Question: I am using a third party tool in which I get an InvalidOperationException (actually, in the end this occurs in PresentationFramework.dll):
> The calling thread cannot access this object because a different thread owns it.
I tried any kind of variations using Invoke, including BeginInvoke, but nothing changes.
> Session session = new ThirdPartyTool.Session();
Application.Current.Dispatcher.Invoke(DispatcherPriority.Normal, (Action)(() => session.Open(view)));
When using Google I only find "solutions" that suggest to use Invoke. Well, I do use Invoke.
Other questions and their respective answer here on stackoverflow didn't help either.
What can I still do in order to track down the actual cause?
---
Edit:
I had another look into the thread window and the full call stack is in the main thread. AFAIK, this indicates the Invoke is superfluous.
---
Edit2:
The error isn't raised directly on calling open. The ThirdPartyTool initializes a list box and when measuring this list box the error occurs in the presentation framework:

The actual exception is wrapped into an XamlParseException. The full exception detail:
'''
System.Windows.Markup.XamlParseException occurred
HResult=-<PHONE>
Message=The calling thread cannot access this object because a different thread owns it.
Source=PresentationFramework
LineNumber=0
LinePosition=0
StackTrace:
at System.Windows.FrameworkTemplate.LoadTemplateXaml(XamlReader templateReader, XamlObjectWriter currentWriter)
InnerException: System.InvalidOperationException
HResult=-<PHONE>
Message=The calling thread cannot access this object because a different thread owns it.
Source=WindowsBase
StackTrace:
at System.Windows.Threading.Dispatcher.VerifyAccess()
at System.Windows.Freezable.get_IsFrozen()
at System.Windows.Controls.Image.UpdateBaseUri(DependencyObject d, ImageSource source)
at System.Windows.Controls.Image.OnSourceChanged(DependencyObject d, DependencyPropertyChangedEventArgs e)
at System.Windows.DependencyObject.OnPropertyChanged(DependencyPropertyChangedEventArgs e)
at System.Windows.FrameworkElement.OnPropertyChanged(DependencyPropertyChangedEventArgs e)
at System.Windows.DependencyObject.NotifyPropertyChange(DependencyPropertyChangedEventArgs args)
at System.Windows.DependencyObject.UpdateEffectiveValue(EntryIndex entryIndex, DependencyProperty dp, PropertyMetadata metadata, EffectiveValueEntry oldEntry, EffectiveValueEntry& newEntry, Boolean coerceWithDeferredReference, Boolean coerceWithCurrentValue, OperationType operationType)
at System.Windows.FrameworkTemplate.ReceivePropertySet(Object targetObject, XamlMember member, Object value, DependencyObject templatedParent)
at System.Windows.FrameworkTemplate.<>c__DisplayClass6.<LoadOptimizedTemplateContent>b__4(Object sender, XamlSetValueEventArgs setArgs)
at System.Xaml.XamlObjectWriter.OnSetValue(Object eventSender, XamlMember member, Object value)
at System.Xaml.XamlObjectWriter.Logic_ApplyPropertyValue(ObjectWriterContext ctx, XamlMember prop, Object value, Boolean onParent)
at System.Xaml.XamlObjectWriter.Logic_DoAssignmentToParentProperty(ObjectWriterContext ctx)
at System.Xaml.XamlObjectWriter.Logic_AssignProvidedValue(ObjectWriterContext ctx)
at System.Xaml.XamlObjectWriter.WriteEndObject()
at System.Xaml.XamlWriter.WriteNode(XamlReader reader)
at System.Windows.FrameworkTemplate.LoadTemplateXaml(XamlReader templateReader, XamlObjectWriter currentWriter)
InnerException: null
'''
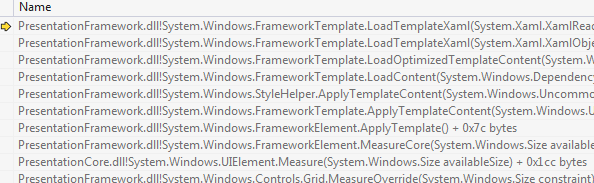
Answer: It turned out that an image which was off my radar screen was causing the issue. Once we called 'Freeze', the issue disappeared.